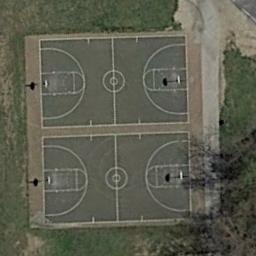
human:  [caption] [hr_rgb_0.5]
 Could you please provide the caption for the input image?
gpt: There are two basketball courts in the middle of grass .

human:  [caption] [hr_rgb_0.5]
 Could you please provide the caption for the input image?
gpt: Two basketball courts on the lawn and some trees beside .

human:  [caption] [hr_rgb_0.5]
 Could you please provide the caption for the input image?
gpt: The two basketball courts on the bare lawn is next to a tree .

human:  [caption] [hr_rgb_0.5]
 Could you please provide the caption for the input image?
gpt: There are many small squares on the left side of the basketball court .

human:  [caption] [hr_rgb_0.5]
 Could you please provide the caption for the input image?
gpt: The basketball courts are surrounded by grass .